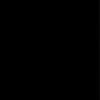
Label: dusty